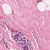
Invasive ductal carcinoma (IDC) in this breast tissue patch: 0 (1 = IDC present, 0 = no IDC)